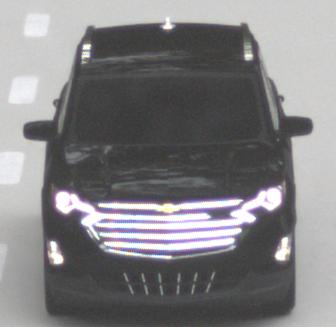
Make: Chevrolet
Model: Equinox
Detailed model: Gen. 2
Model produced from: 2015
Model produced until: 2017
Doors: 5
Color: black
Road condition: dry road
Daytime: morning or afternoon
Contrast: low contrast